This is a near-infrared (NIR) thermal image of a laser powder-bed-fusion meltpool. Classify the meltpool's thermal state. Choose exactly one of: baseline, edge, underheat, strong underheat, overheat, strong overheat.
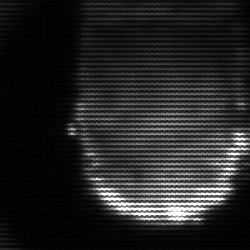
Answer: baseline